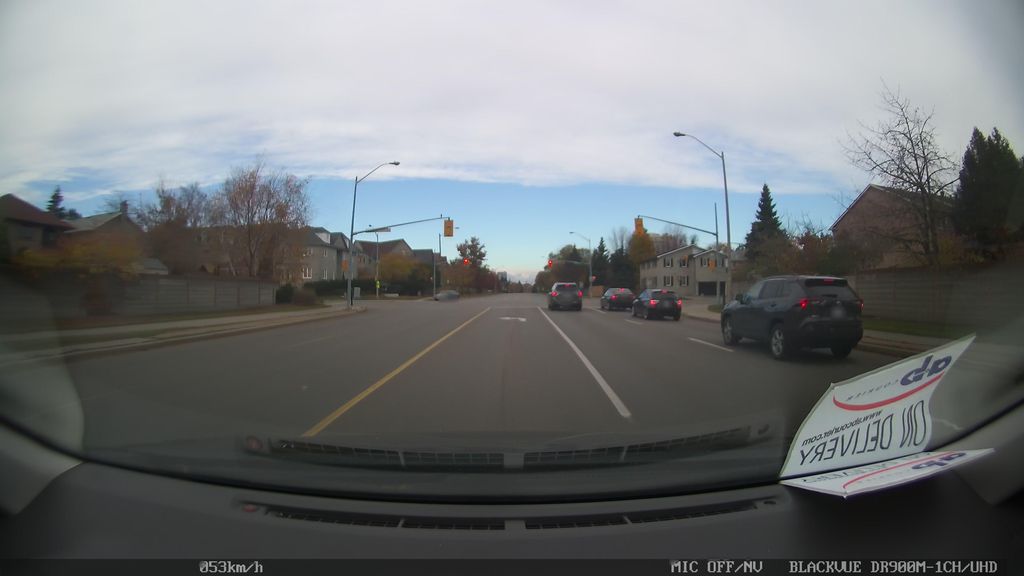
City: toronto